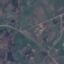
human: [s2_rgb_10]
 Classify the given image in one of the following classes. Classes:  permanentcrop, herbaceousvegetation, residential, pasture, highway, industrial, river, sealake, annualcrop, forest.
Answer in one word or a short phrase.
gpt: Pasture